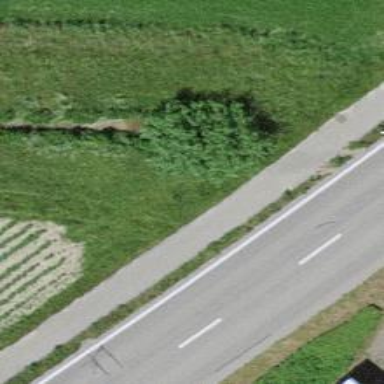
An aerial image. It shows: Culvert tunnel passing through ditch.